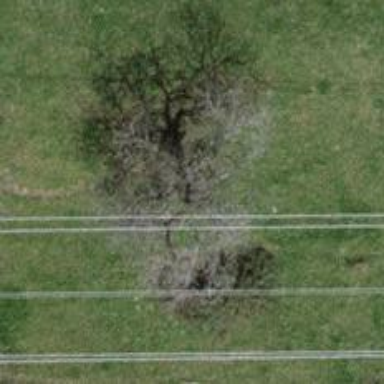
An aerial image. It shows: Beautiful tree in nature.